Question: I'm working on a small project for a friend. I recently learned jQuery on Codecademy, and this is my first time incorporating it in to a web page. However, it doesn't work and I'm not sure why. Also, if someone could direct me on how to center the text boxes, and so on, to look like the image linked below, please let me know.

Here is my index.html:
'''
<!DOCTYPE html>
<html>
<head>
<title>DNA Translator</title>
<link rel="stylesheet" type="text/css" href="stylesheet.css"/>
<script src="http://code.jquery.com/jquery-latest.min.js" type="text/javascript"></script>
<script> type="text/javascript" src="script.js"</script>
<script></script>
</head>
<body>
<div id="content">
<form>
DNA: <input type="text" name="dna" placeholder="DNA"><br>
mRNA: <input type="text" name="mrna" placeholder="mRNA"><br>
tRNA: <input type="text" name="trna" placeholder="tRNA"<br>
Amino Acids: <input type="text" name="aminoAcids" placeholder="Amino Acids"<br>
</form>
<button id="button" type="button">Tanslate</button>
</div>
</body>
</html>
'''
Here is my stylesheet.css:
'''
h2 {
font-family:arial;
}
form {
display: inline-block;
}
#content {
margin-top: 200px;
margin-left: auto;
margin-right: auto;
}
#button{
opacity: 0.7;
display: inline-block;
height:25px;
width:300px;
background-color:#293FE3;
font-family:arial;
font-weight:bold;
color:#ffffff;
border-radius: 5px;
text-align:center;
margin-top:2px;
/*display: block;*/
margin: 30px auto;
}
input[type="text"] {
display:/*block;*/ inline-block;
height:20px;
padding:4px 6px;
margin-bottom:10px;
font-size:14px;
line-height:20px;
color:#555;
vertical-align:middle;
-webkit-border-radius:4px;
-moz-border-radius:4px;
border-radius:4px
background-color:#fff;
border:1px solid #ccc;
-webkit-box-shadow:inset 0 1px 1px rgba(0,0,0,0.075);
-moz-box-shadow:inset 0 1px 1px rgba(0,0,0,0.075);
box-shadow:inset 0 1px 1px rgba(0,0,0,0.075);
-webkit-transition:border linear .2s,box-shadow linear .2s;
-moz-transition:border linear .2s,box-shadow linear .2s;
-o-transition:border linear .2s,box-shadow linear .2s;
transition:border linear .2s,box-shadow linear .2s
}
'''
Here is the script.js:
'''
$(document).ready(function() {
$('#button').mouseenter(function() {
$('#button').fadeTo('slow', 1);
});
$('#button').mouseleave(function() {
$('#button').fadeTo('slow', 0.7);
});
});
'''
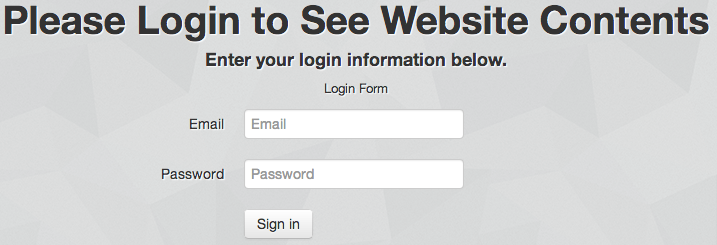
Answer: You're closing your script tag too early
'<script> type="text/javascript" src="script.js"</script>'
Should be
'<script type="text/javascript" src="script.js"></script>'